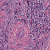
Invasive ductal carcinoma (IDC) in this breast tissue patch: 1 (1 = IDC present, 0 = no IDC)